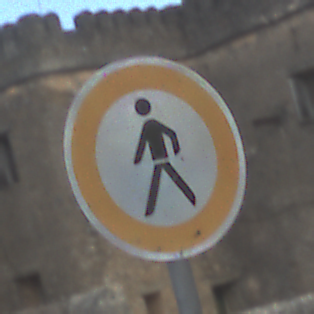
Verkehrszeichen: VerbotFussgaenger
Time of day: MorningAfternoon
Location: Outdoor (Suburban)
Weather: PartlyCloudy
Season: NotSpecified
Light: Natural